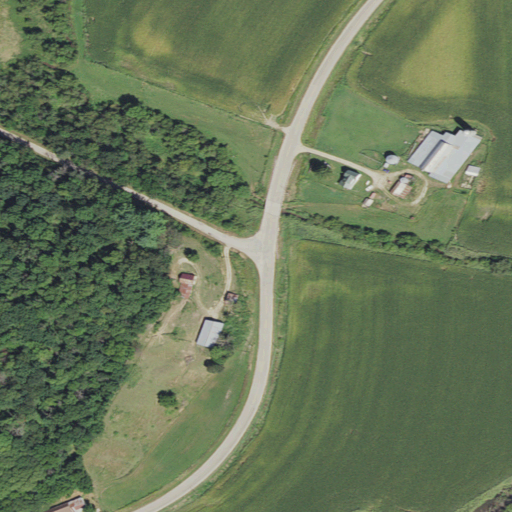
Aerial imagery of valley in Wisconsin named Norway Hollow containing cultivated crops, pasture, deciduous forest, low intensity development, open development, and high intensity development